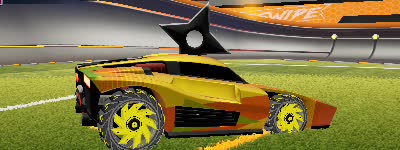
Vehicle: breakout